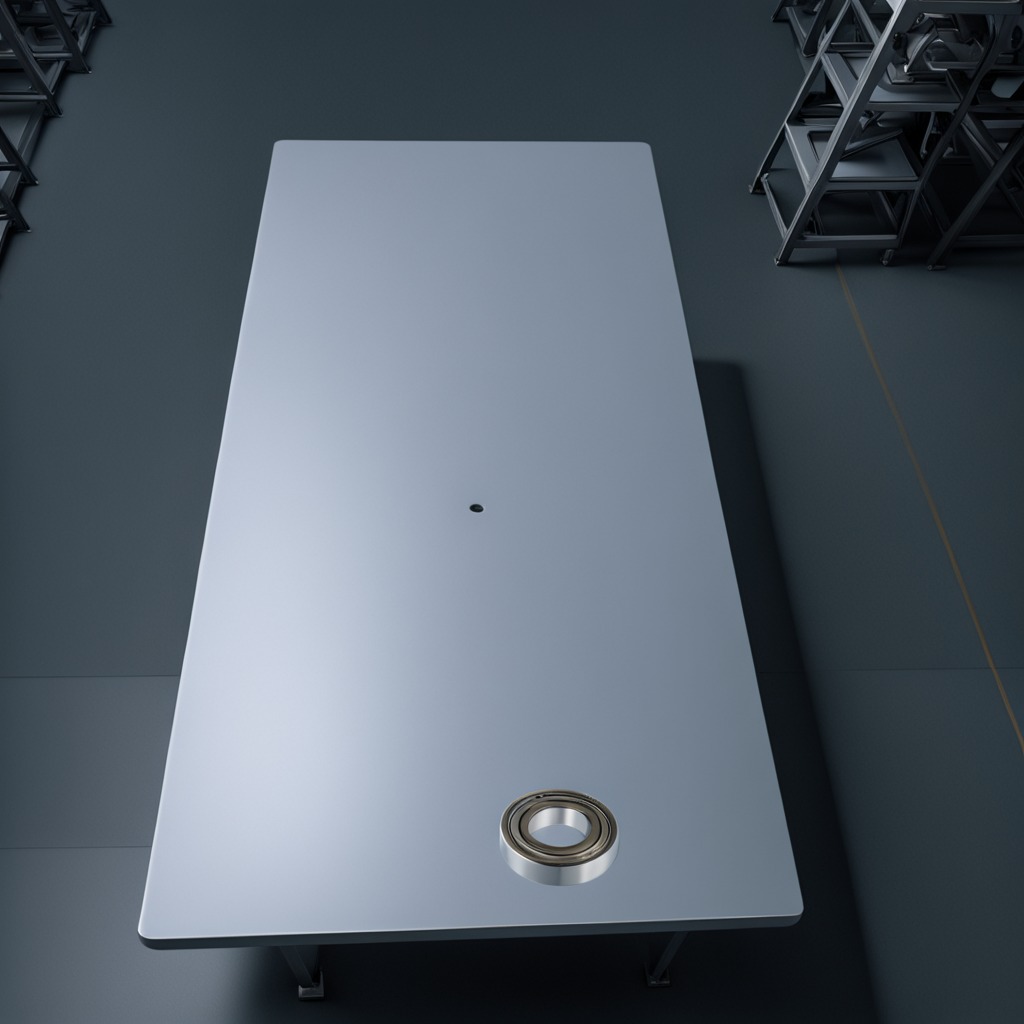
A metal ball bearing is lying on the tabletop.